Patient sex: M
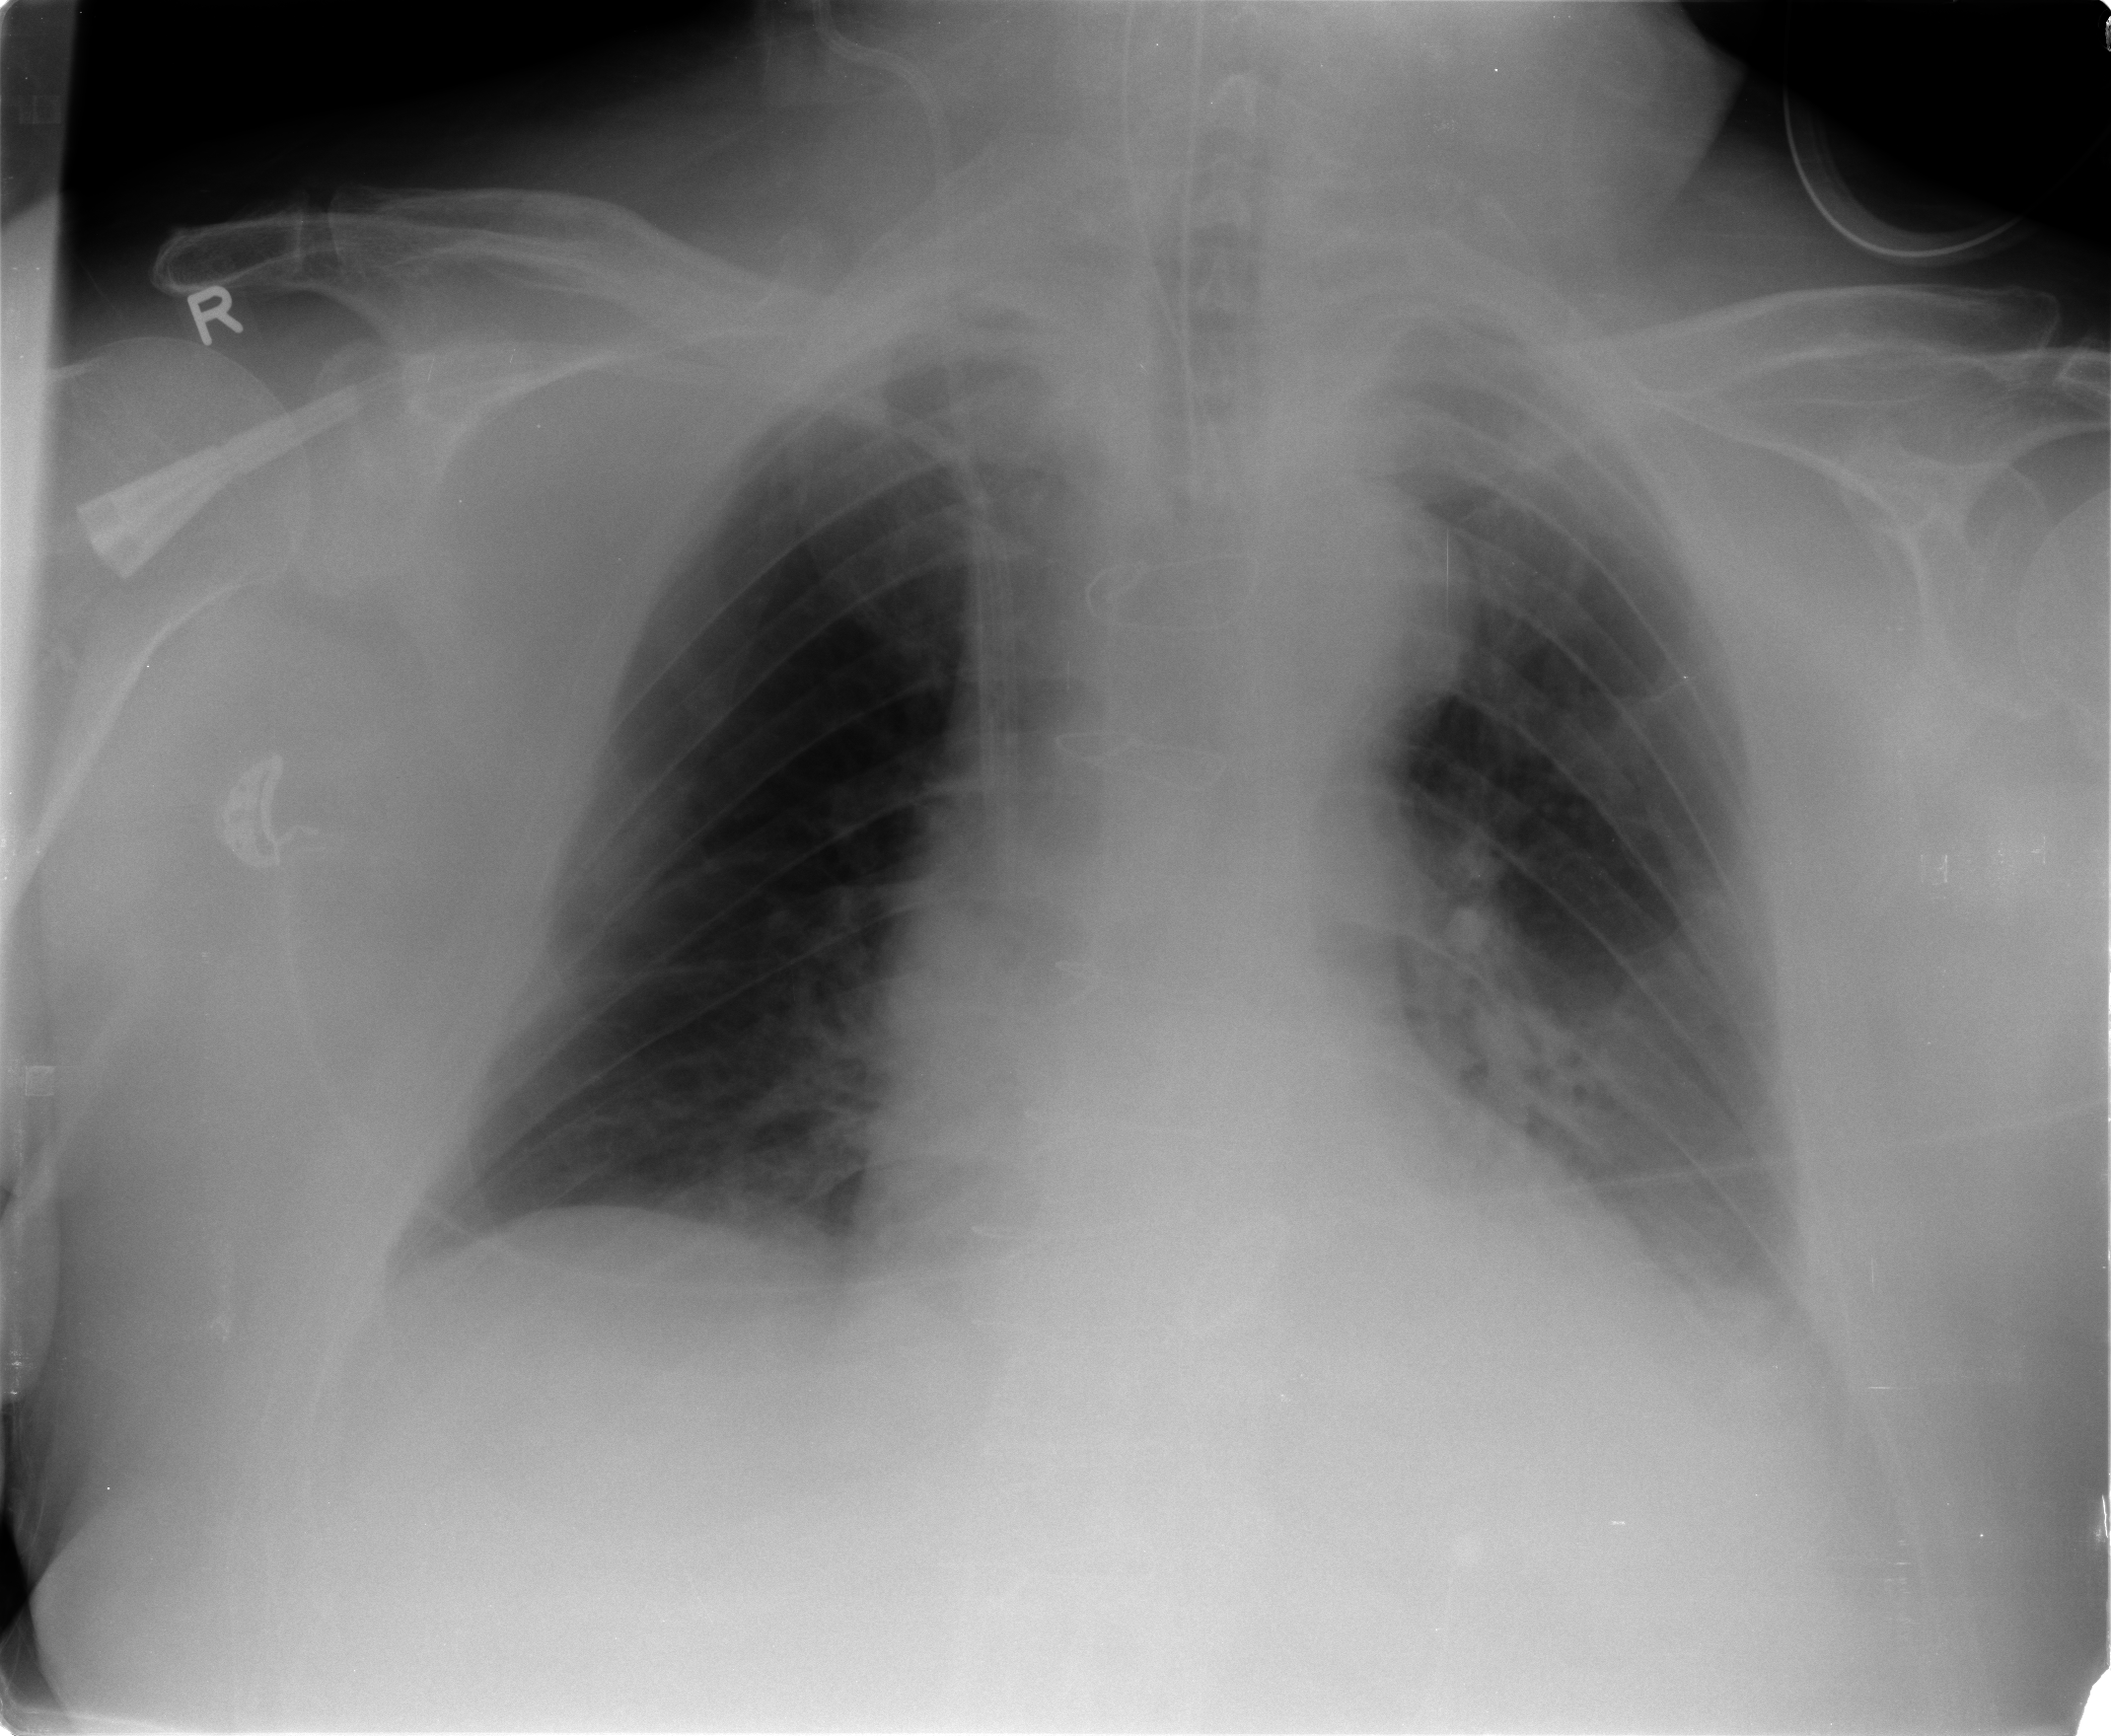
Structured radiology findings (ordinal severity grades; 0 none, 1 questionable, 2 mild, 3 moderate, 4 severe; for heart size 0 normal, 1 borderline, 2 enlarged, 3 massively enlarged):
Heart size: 2
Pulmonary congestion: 1
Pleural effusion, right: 0
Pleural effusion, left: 2
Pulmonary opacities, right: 0
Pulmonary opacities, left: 1
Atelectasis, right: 0
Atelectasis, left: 2